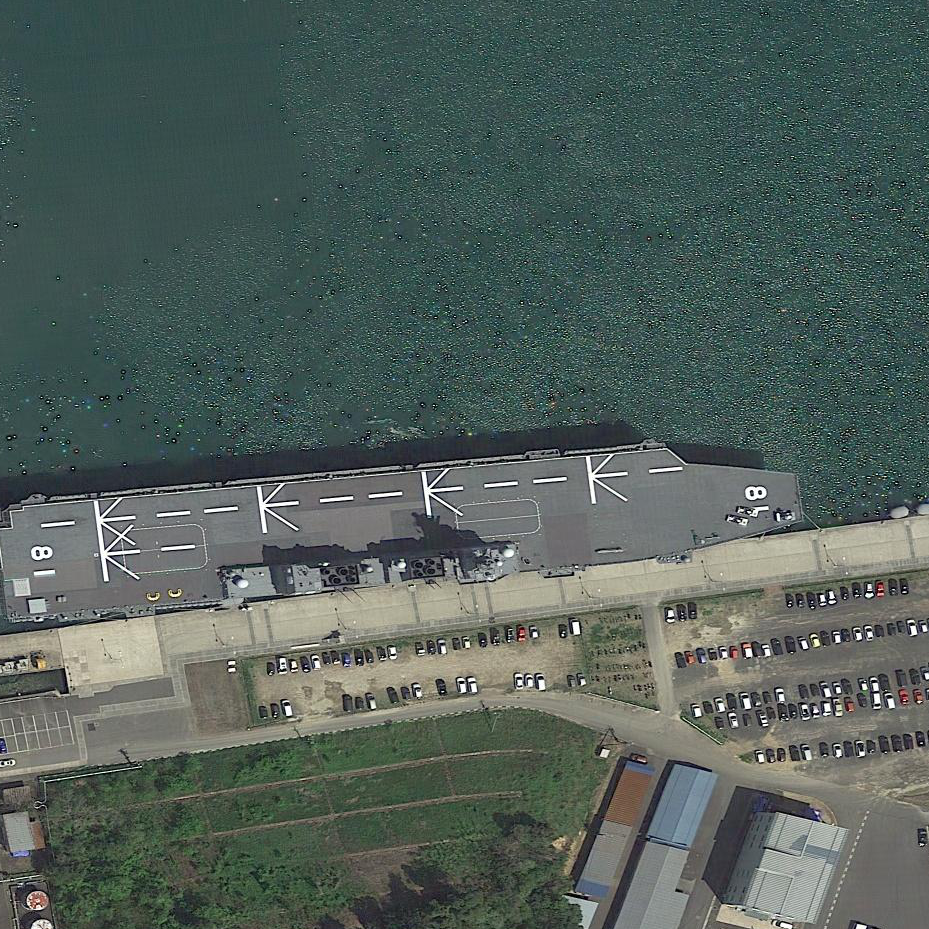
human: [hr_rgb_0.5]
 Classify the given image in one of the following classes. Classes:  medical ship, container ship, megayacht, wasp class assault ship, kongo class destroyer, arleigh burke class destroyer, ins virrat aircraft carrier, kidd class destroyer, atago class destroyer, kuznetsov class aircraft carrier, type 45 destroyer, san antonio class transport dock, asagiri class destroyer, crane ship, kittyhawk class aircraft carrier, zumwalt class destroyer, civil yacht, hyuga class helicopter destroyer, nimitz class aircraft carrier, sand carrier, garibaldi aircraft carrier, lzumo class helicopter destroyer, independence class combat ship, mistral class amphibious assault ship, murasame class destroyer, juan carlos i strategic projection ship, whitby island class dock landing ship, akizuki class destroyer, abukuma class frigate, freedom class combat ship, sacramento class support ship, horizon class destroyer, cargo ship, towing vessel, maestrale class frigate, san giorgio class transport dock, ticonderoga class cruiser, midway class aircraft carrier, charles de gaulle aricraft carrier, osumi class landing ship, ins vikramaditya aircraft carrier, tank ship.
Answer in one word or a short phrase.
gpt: Hyuga class helicopter destroyer